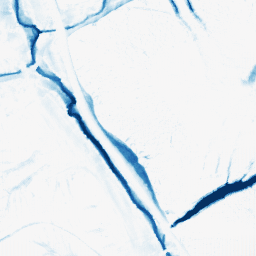
Category: morphological
Decomposition family: morphological
Decomposition parameters: operation: closing
size: 10
Upsampling method: fft_zeropad
Upsampling parameters: scale: 8
Upsampling scale: 8